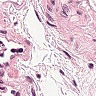
Metastatic tissue present: no